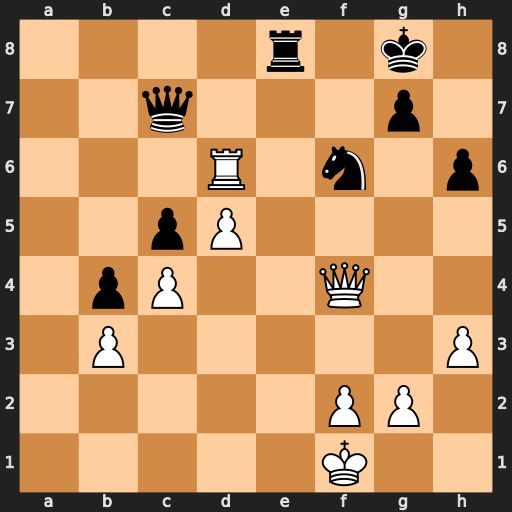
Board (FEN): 4r1k1/2q3p1/3R1n1p/2pP4/1pP2Q2/1P5P/5PP1/5K2
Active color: w
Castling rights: -
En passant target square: -
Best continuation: Rxf6 Qa7 Re6 Qa1+ Ke2